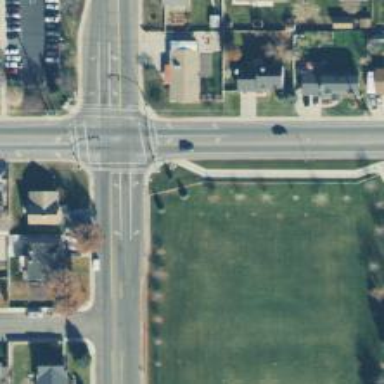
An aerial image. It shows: Marked road crossing.